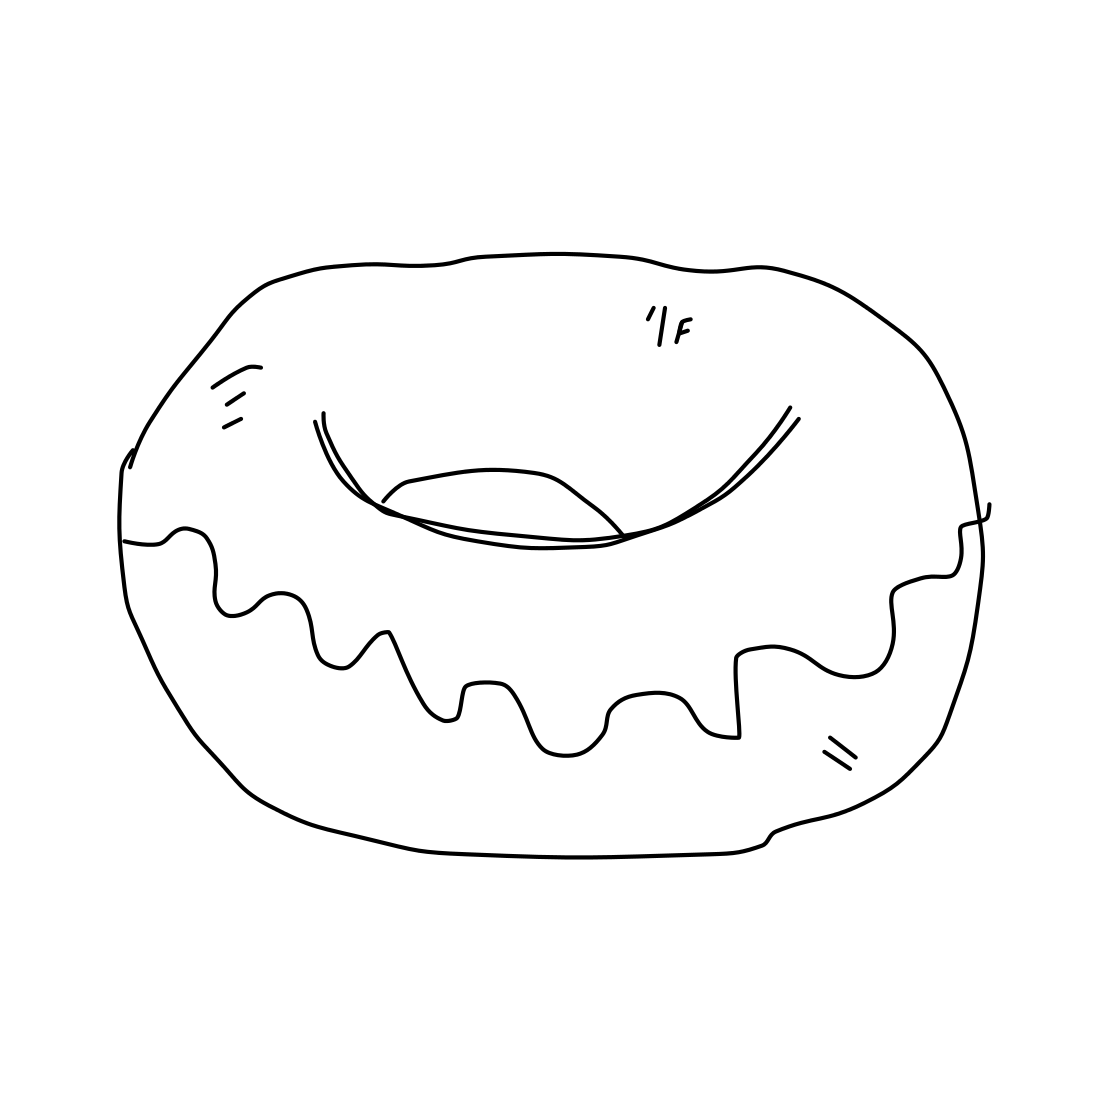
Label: donut